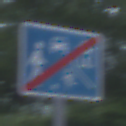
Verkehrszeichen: EndeVerkehrsberuhigterBereich
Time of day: SunriseSunset
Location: Outdoor (Urban)
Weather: PartlyCloudy
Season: NotSpecified
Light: Natural